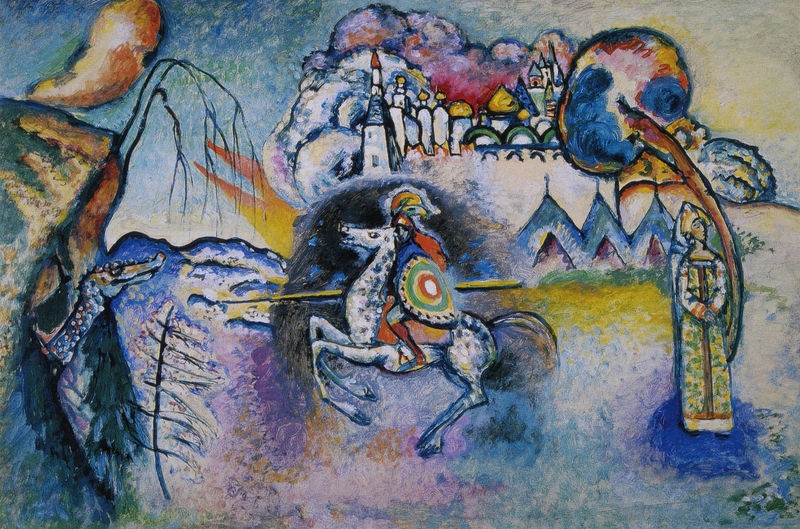
Titel: Heiliger Georg IV
Künstler: Wassily Kandinsky
Standort: Moskau
Institution: Tretjakov Galerie
Schlagwörter: baum, berg, blau, feder, felsen, feuer, himmel, kampf, kopf, mann, meer, umhang, weiß, wolken, bäume, gelb, grün, landschaft, stadt, äste, bunt, frau, grau, kleid, licht, orange, schwarz, dame, haus, rot, schleier, schloss, tier, wolke, expressionismus, malerei, symbolismus, mensch, stehen, stein, tod, öl, ast, häuser, hügel, natur, weide, boden, gold, mantel, höhle, prinzessin, pferd, reiter, hellblau, reiten, sattel, russland, berge, farben, fels, gebirge, klippen, mauer, lila, kahl, linien, winter, kuppel, lanze, dunkelblau, ortschaft, schild, mond, kuppeln, moschee, religion, münchen, stürmen, traum, jungfrau, waffe, zirkus, moskau, helm, mythologie, ritter, rüstung, tracht, öffnung, mythos, sage, märchen, krokodil, stadtmauer, töten, federschmuck, kitsch, erzengel, ungeheuer, blauer reiter, drachen, sprengen, drache, kandinsky, rettung, chagall, drachentöter, fantasy, galopp, georg, goldene kuppel, grell, heiliger georg, michael, trauerweide, untir, zar, zelt, zelte